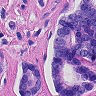
Metastatic tissue present: yes